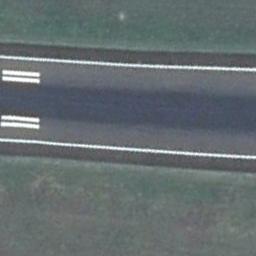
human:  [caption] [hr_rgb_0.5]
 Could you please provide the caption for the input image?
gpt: There is a green lawn next to the runway, With white dashes of varying thickness on the runway .

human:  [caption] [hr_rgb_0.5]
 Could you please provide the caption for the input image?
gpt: The grass is around the runway .

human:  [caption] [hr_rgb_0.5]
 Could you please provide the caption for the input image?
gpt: The runway with two touchdown zone markings goes through the lawn .

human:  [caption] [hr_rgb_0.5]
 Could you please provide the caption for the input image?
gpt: The runway is on the grass .

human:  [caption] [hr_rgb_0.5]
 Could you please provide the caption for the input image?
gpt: There are green meadows beside the runway .